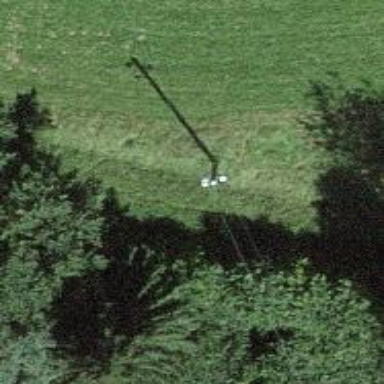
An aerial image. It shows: Utility pole as the man-made structure.